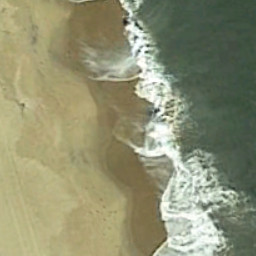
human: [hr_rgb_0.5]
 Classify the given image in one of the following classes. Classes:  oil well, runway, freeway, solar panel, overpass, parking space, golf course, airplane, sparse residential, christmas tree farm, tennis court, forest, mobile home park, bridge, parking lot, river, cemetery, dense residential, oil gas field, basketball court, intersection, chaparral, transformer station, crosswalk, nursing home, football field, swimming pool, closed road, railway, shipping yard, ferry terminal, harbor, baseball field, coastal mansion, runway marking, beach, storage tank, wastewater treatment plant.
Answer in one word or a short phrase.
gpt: beach